Question: I'm trying to find the transfer function of a DC Motor by Explicit Measurement. I have the voltage, output and time values.
I'm actually using the tfest function from matlab and it's accurate, but I'm wondering, what's the algorithm that they use to find the tf?
Any ideas? The web site says that they use the prediction error minimization (PEM) approach, but I have no idea how to implement it.
Thanks!

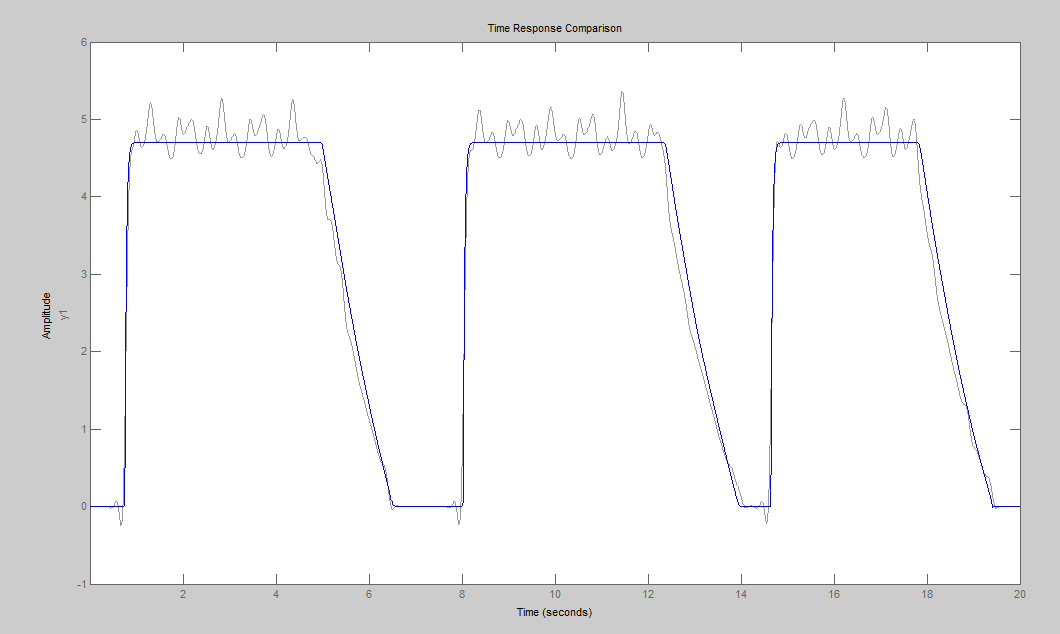
Answer: A combination of instrument variable based and subspace (n4sid) estimation approaches are used to initialize the transfer function coefficients. The initialized coefficients are then passed on a nonlinear least squares solver to iteratively minimize the prediction error. Type "doc tfest" and browse to the Algorithm section for some more info.
See also:
[1] Garnier, H., M. Mensler, and A. Richard. "Continuous-time Model Identification From Sampled Data: Implementation Issues and Performance Evaluation" International Journal of Control, 2003, Vol. 76, Issue 13, pp <PHONE>.
[2] Ljung, L. "Experiments With Identification of Continuous-Time Models." Proceedings of the 15th IFAC Symposium on System Identification. 2009.